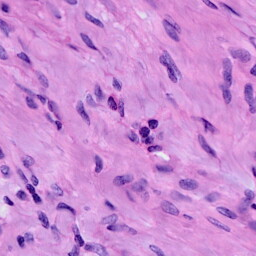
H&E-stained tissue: Cervix